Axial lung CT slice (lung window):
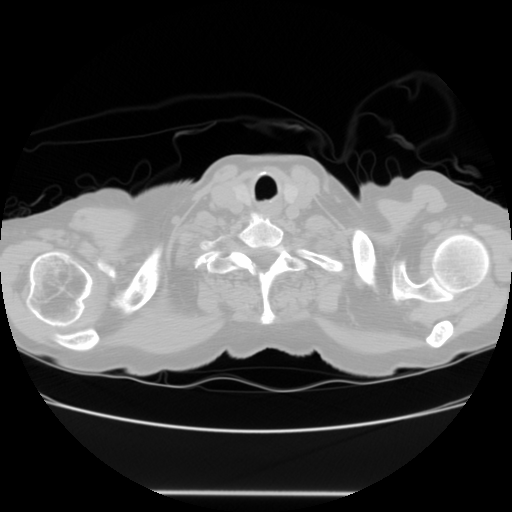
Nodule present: no